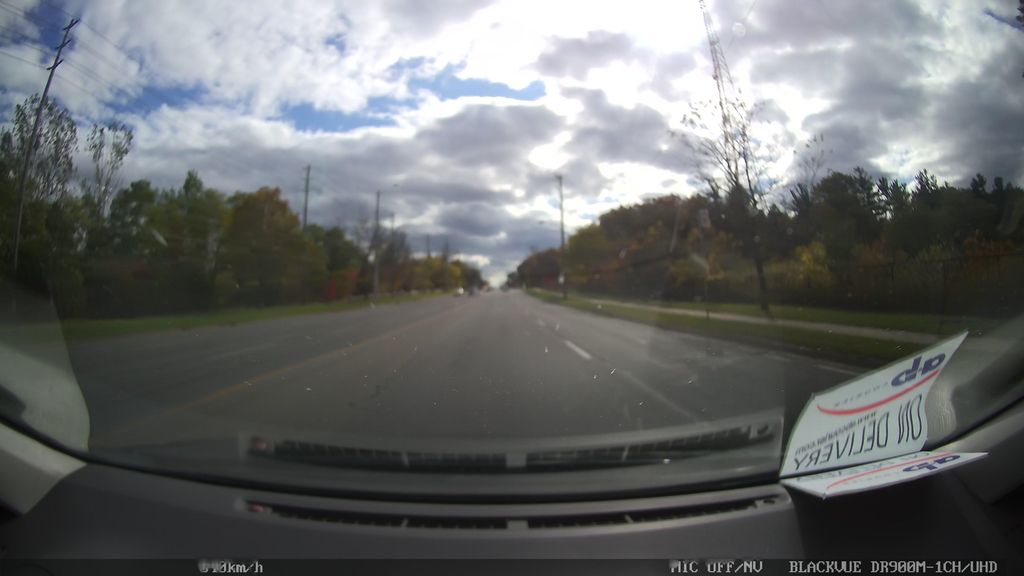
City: toronto